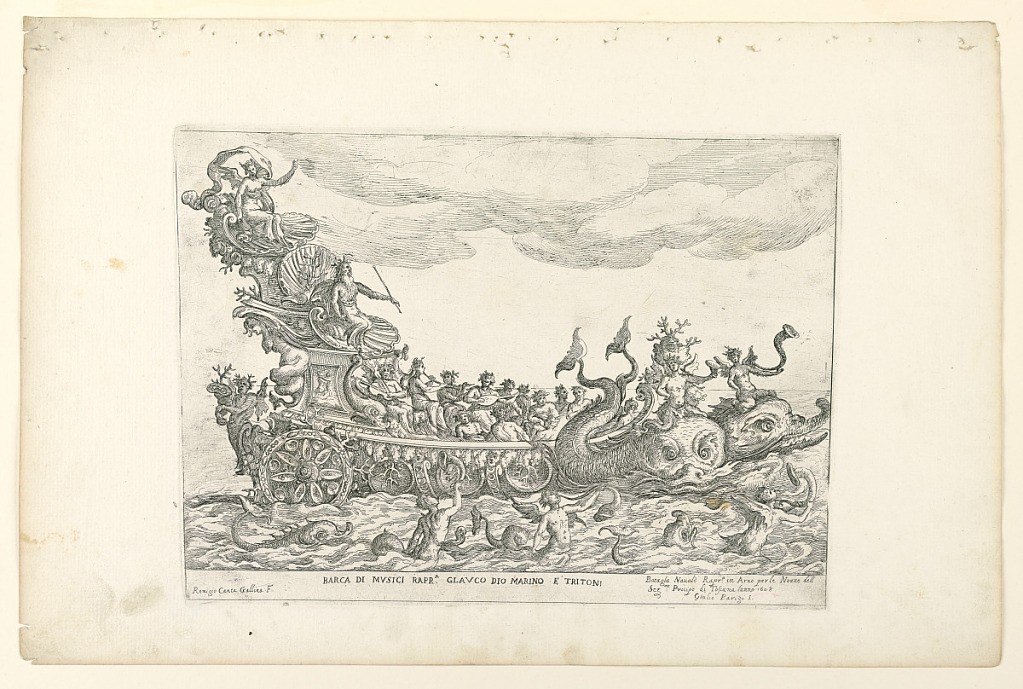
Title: Barca di musici rapra Clauco dio marino e Tritone, from Vessels of the Wedding Celebration of Cosimo de' Medici in 1608, plate 18
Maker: Remigio Cantagallina, Italian, ca. 1582–1656
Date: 1608
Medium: Etching on laid paper
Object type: Print
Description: Chariot drawn by sea-creatures, with musicians on board and Clauco atop the stern. Emphemera from the wedding festivities at the marriage of Cosimo de' Medici and Maria Magdalena of Austria in 1608.